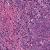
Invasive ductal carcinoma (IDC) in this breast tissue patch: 1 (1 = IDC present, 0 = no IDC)